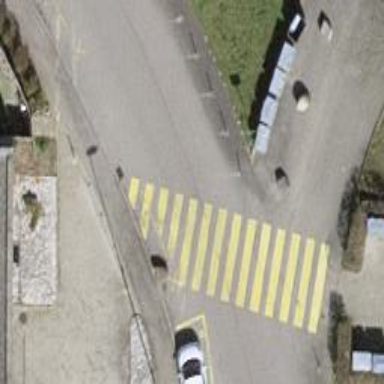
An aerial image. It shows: Zebra crossing on the road.